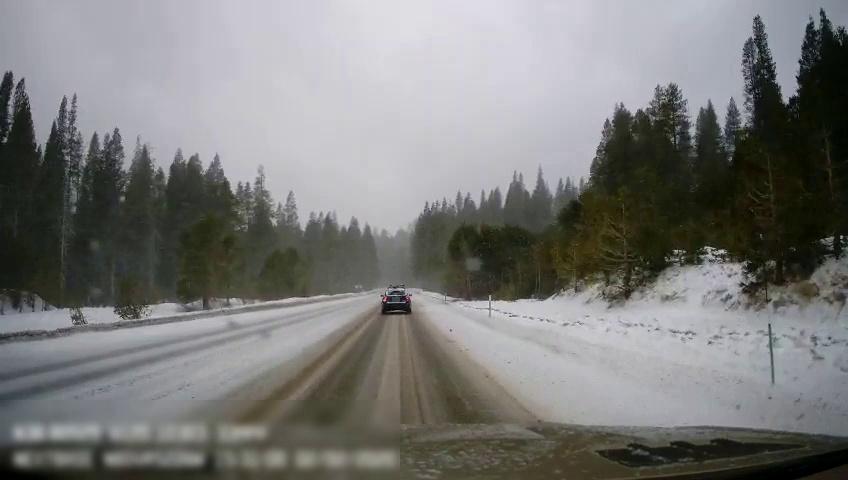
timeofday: Day
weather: Snowy
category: Drivable Space
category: Vehicles | SUV